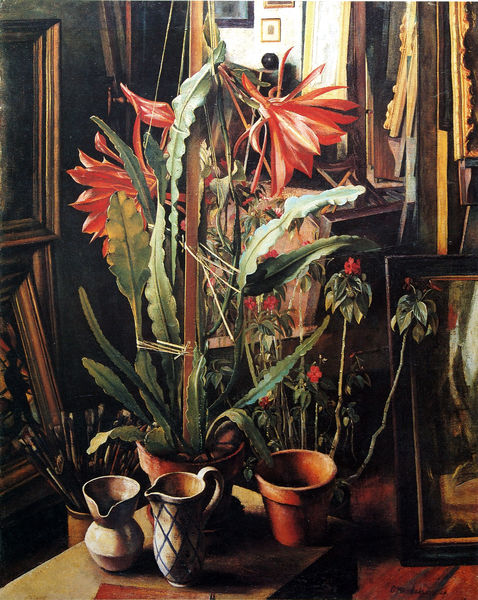
Titel: Atelierstilleben
Künstler: Otto Schön
Standort: München
Institution: Städtische Galerie im Lenbachhaus
Schlagwörter: blau, blätter, gemälde, schatten, weiß, grün, menschen, blume, blumen, braun, fenster, holz, licht, schwarz, tisch, tür, zimmer, blüte, blüten, gebäude, haus, rot, hochformat, teppich, rahmen, bild, signatur, spiegel, öl, sonne, gold, interieur, pflanze, pflanzen, kanne, keramik, krug, stilleben, stillleben, blumentopf, topf, bilder, bilderrahmen, studie, abstrakt, modern, sonnenlicht, signiert, hocker, salon, atelier, vasen, galerie, blumentöpfe, töpfe, durchblick, pinsel, raute, kännchen, krüge, kaktee, kakteen, kaktus, kaktusblüten, naturalistisch, sammlung, gefäße, orchidee, rautenmuster, refelxe